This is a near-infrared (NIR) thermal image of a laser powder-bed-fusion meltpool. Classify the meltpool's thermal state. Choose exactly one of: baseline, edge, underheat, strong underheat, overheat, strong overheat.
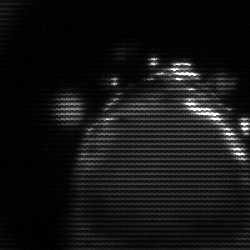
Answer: edge